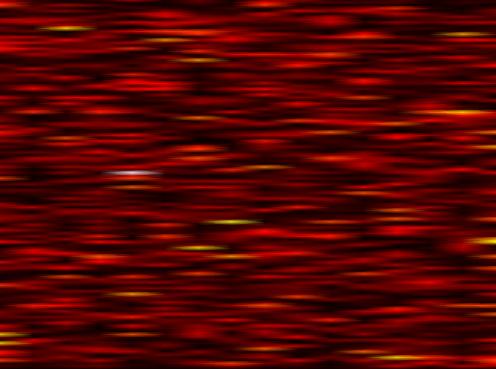
Label: FOFDM